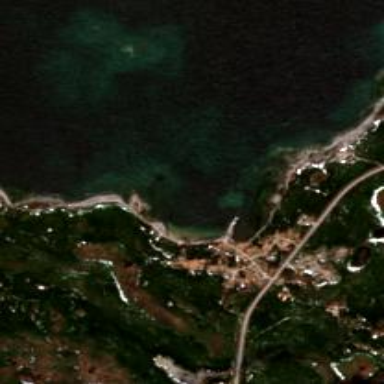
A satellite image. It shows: Quay located along the coastline.